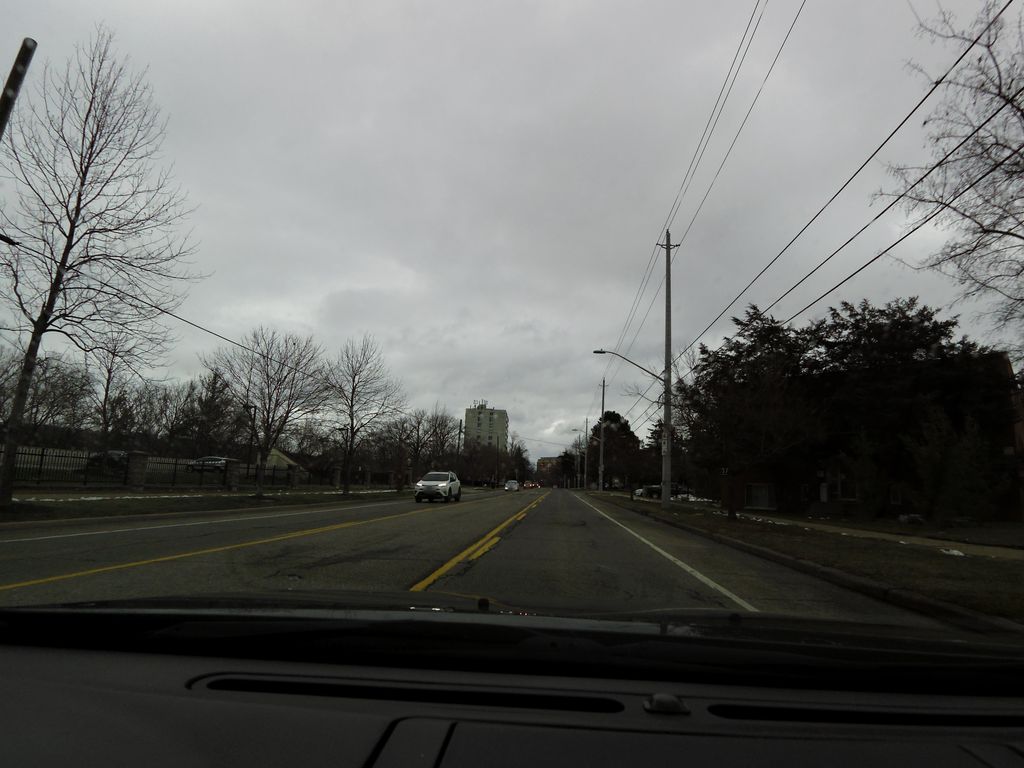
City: hamilton